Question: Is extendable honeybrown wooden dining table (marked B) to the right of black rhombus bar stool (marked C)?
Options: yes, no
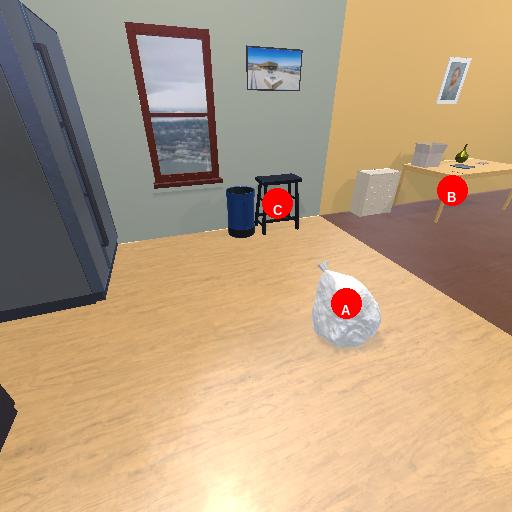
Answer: yes